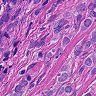
Metastatic tissue present: yes